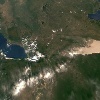
Label: land